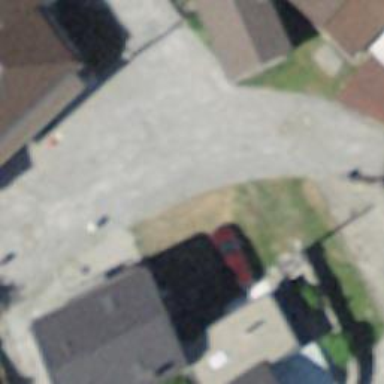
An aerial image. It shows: Alley classified as service road.